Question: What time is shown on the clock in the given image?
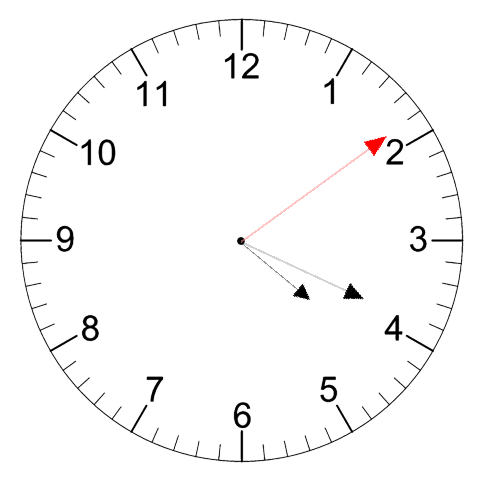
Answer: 04:19:09